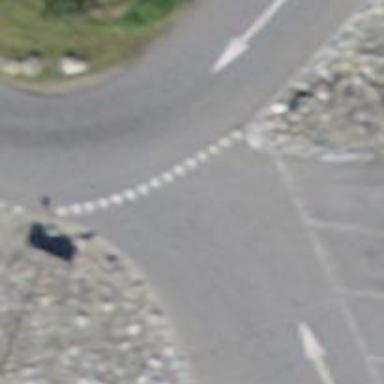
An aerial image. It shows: Road with "give way" sign.